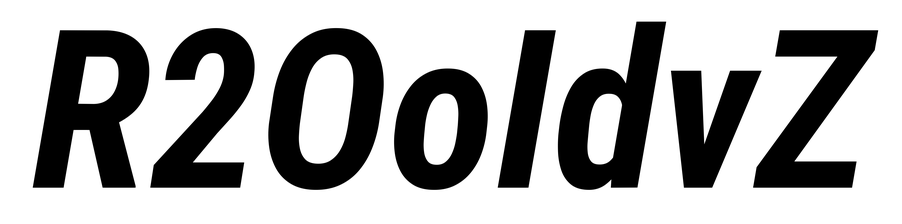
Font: Roboto-Italic_Condensed_Bold_Italic